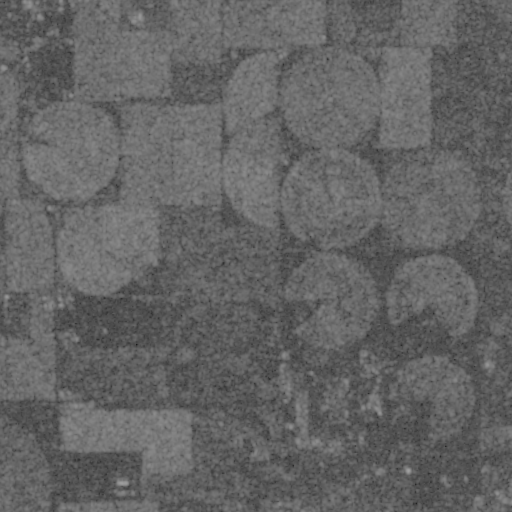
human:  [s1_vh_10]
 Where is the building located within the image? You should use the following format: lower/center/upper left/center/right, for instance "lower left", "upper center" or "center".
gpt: The building is located in the lower left of the image.
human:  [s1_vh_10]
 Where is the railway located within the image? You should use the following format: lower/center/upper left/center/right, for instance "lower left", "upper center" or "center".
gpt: The railway is located in the lower of the image.
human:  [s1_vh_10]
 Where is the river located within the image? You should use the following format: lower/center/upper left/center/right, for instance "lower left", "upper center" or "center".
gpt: The river is located in the lower left of the image.
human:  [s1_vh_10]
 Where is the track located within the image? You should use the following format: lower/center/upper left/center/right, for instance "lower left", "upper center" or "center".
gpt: There is no track in the image.

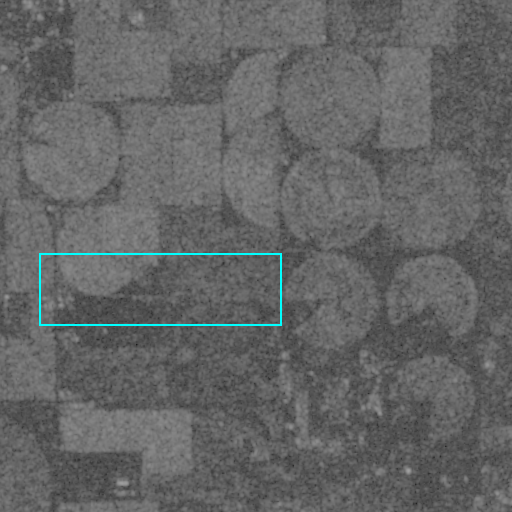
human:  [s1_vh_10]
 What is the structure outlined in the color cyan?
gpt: There is no cyan outline.
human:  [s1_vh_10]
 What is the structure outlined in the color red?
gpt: There is no structure outlined in red.